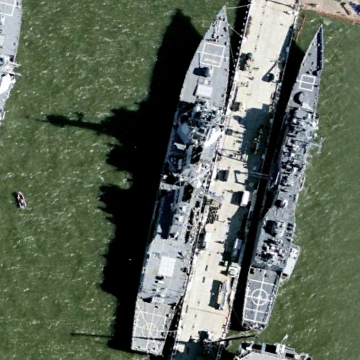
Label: destroyer